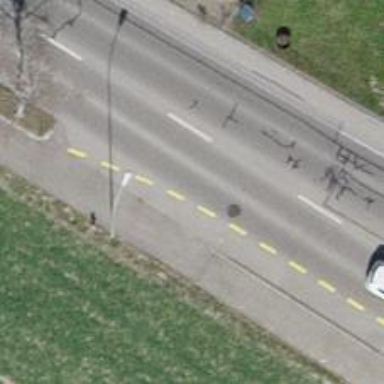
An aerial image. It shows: Primary road with asphalt surface and designated cycle lane.